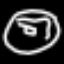
Label: donut